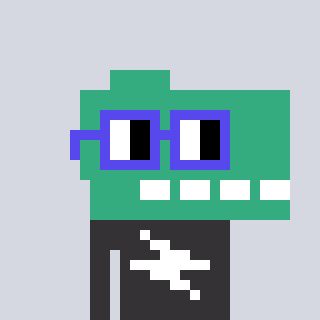
a pixel art character with square blue glasses, a dino-shaped head and a grayscale-colored body on a cool background